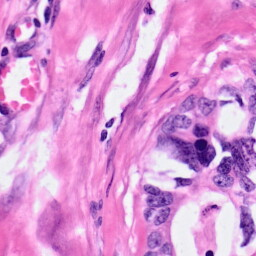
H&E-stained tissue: Pancreatic